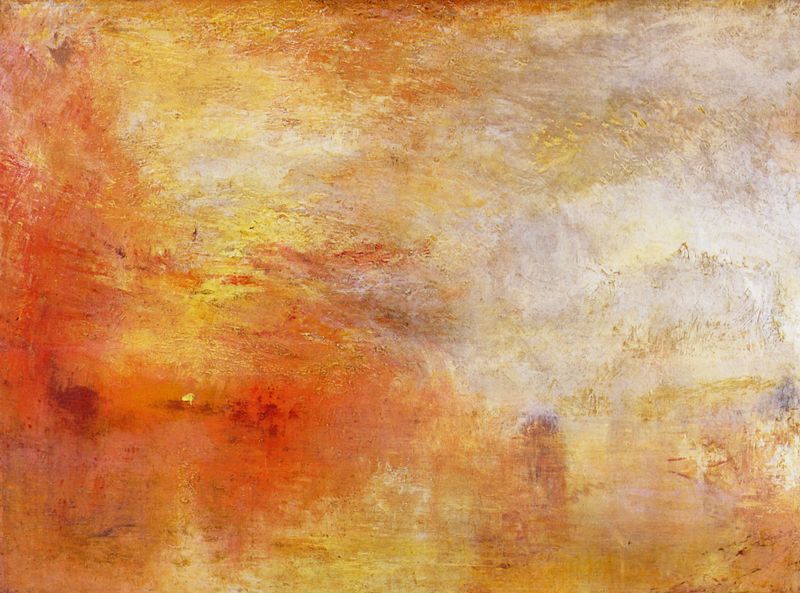
Titel: Sonnenuntergang über einem See
Künstler: William Turner
Standort: London
Institution: Tate Gallery
Schlagwörter: blau, feuer, gemälde, himmel, meer, schatten, wasser, weiß, wolken, gelb, impressionismus, landschaft, ocker, sand, see, ufer, abend, braun, bunt, grau, hell, licht, orange, pastell, schwarz, rot, wolke, beige, malerei, signatur, spiegel, öl, ferne, horizont, natur, sonnenaufgang, spiegelung, vögel, weite, wind, pastos, sonne, figur, gold, realismus, england, rosa, boot, kahn, gischt, küste, schiff, schiffe, strand, liebe, ruhe, heiß, warm, abstrakt, berge, farben, flächen, hitze, modern, wüste, abendsonne, dunst, farbe, lila, nebel, schattierung, sonnenuntergang, tag, violett, figuren, romantik, brand, luft, turner, untergang, ruderboot, dunkelrot, aufgang, stimmung, tiefe, abendrot, striche, leuchten, eindruck, unscharf, ozean, blut, diesig, flammen, glut, strahlen, leuchtturm, wirbel, tupfen, leinwand, pinsel, flecken, wärme, diffus, verschwommen, farb, verwischt, sehnsucht, romantisch, struktur, aufklärung, schwamm, verlauf, seelandschaft, rpt, leuchtfeuer, organge, pinselspuren, unschärfe, william, farbstudie, blu, william turner, englische romantik, wattig, britische romantik, disig, farbspiel, furx, rothko avant la lettre, silhoutte, sonnenrot, deckend